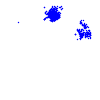
Particle: electron